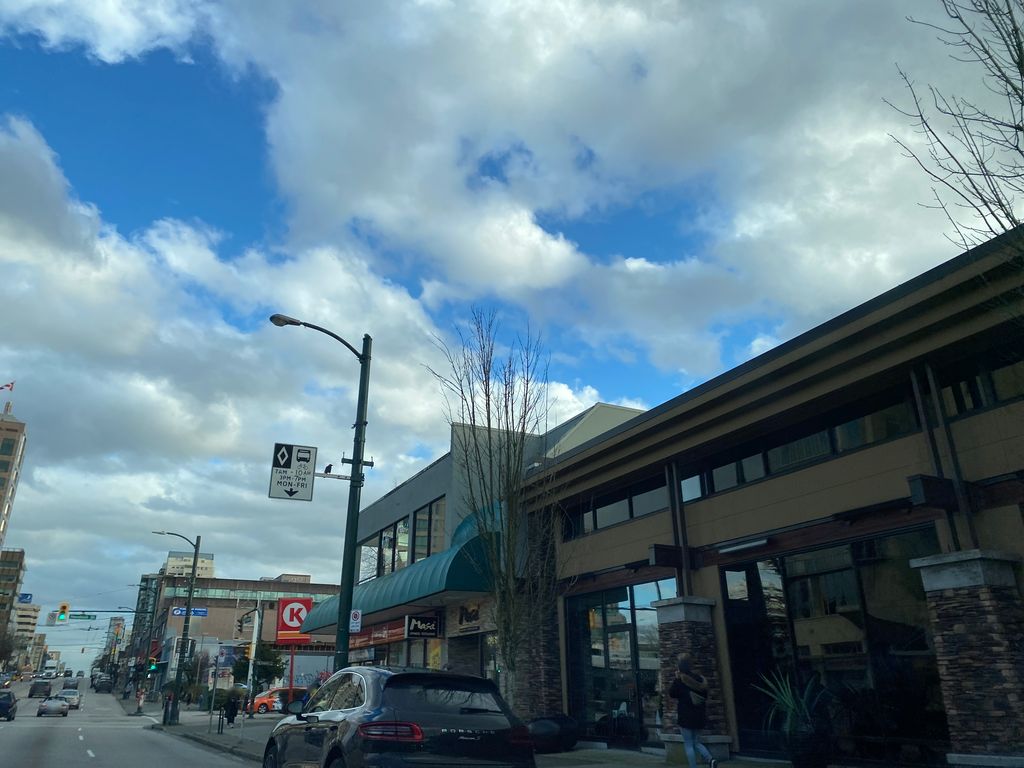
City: vancouver